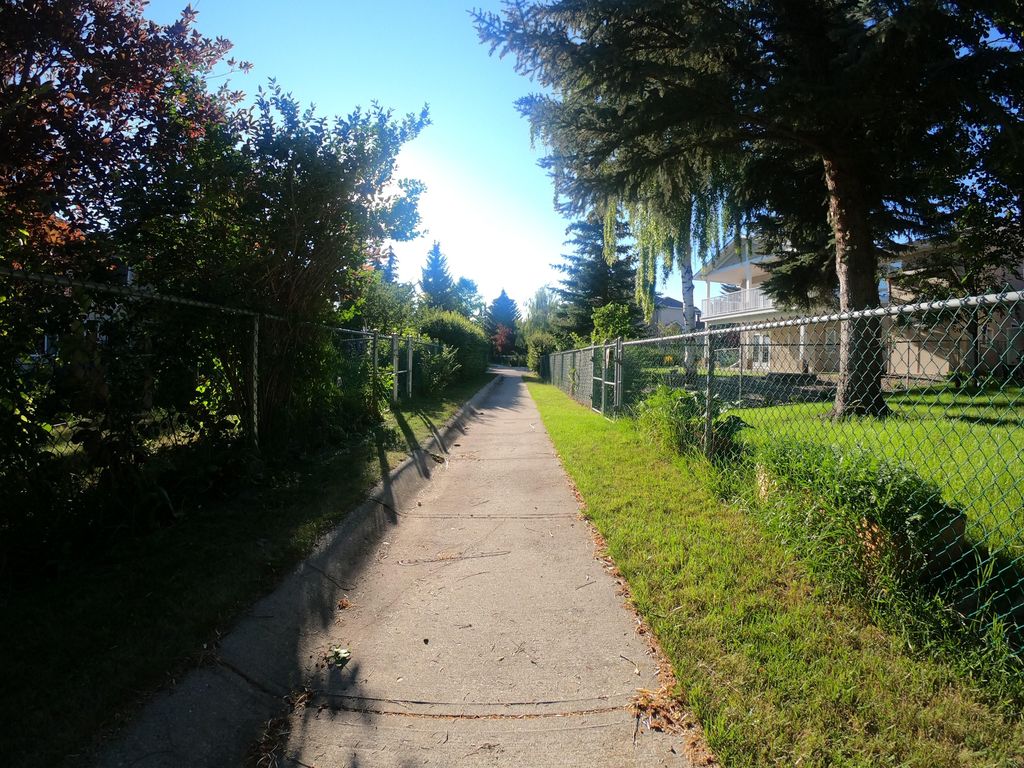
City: calgary